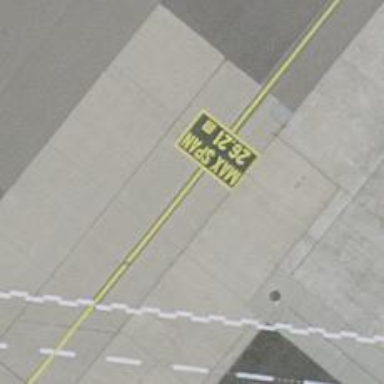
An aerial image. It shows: View of taxiway at the airport.